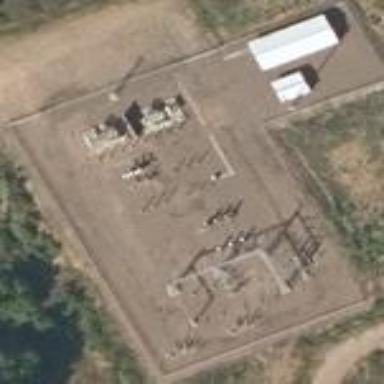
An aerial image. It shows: Distribution level power substation enclosed by fence.